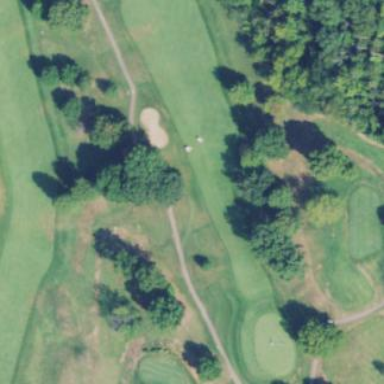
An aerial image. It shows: Grassy area designated as golf fairway.